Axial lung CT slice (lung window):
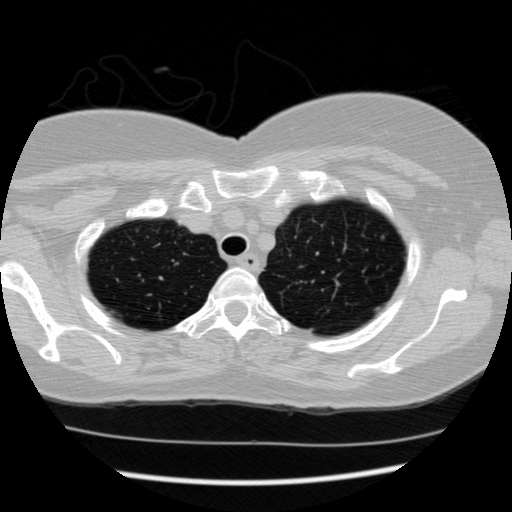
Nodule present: no